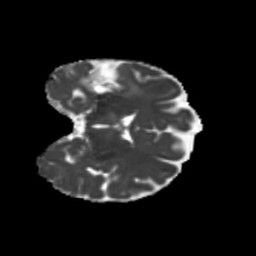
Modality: MD
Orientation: coronal
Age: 59
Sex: female
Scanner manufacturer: siemens
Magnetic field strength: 3 T
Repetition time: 5.25 s
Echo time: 0.08 s